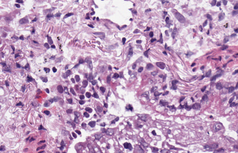
Tumor epithelial tissue: yes
Tumor-associated stroma tissue: yes
Normal tissue: no